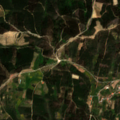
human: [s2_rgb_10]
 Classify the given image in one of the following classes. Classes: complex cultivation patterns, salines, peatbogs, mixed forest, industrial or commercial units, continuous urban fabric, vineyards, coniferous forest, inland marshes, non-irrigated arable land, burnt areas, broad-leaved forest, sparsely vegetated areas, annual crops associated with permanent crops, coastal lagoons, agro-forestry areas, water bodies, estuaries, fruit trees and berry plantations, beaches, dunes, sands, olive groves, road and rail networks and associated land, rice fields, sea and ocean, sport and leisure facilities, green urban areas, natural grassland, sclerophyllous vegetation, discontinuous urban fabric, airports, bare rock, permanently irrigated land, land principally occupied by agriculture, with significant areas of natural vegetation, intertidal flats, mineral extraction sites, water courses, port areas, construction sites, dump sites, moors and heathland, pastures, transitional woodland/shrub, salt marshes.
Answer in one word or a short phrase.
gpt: complex cultivation patterns, coniferous forest, mixed forest, transitional woodland/shrub